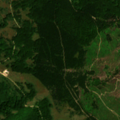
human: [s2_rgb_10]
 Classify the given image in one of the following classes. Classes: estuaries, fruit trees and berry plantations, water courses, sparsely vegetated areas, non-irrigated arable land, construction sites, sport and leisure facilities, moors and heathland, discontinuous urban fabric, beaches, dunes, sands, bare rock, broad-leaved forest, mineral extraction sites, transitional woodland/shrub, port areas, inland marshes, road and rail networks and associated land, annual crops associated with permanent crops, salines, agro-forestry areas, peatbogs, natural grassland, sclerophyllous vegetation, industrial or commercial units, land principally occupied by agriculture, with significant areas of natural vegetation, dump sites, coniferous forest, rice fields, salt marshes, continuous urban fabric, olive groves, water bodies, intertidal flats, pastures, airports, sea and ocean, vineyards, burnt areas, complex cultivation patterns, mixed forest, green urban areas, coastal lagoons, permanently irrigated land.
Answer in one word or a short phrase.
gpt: broad-leaved forest, coniferous forest, transitional woodland/shrub